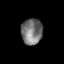
Tissue: skin
Cell type: Epithelial cells
Senescence score: 0.2456
Nuclear area (px): 540
Mean DAPI intensity: 115.874